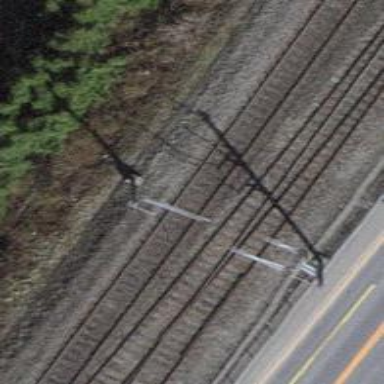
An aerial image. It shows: Railway track with contact lines for electrification.